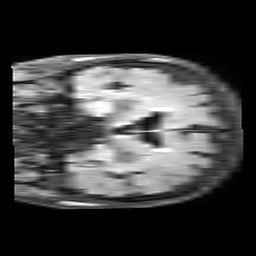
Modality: FLAIR
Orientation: coronal
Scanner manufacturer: philips
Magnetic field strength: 3 T
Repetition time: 11 s
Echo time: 0.125 s